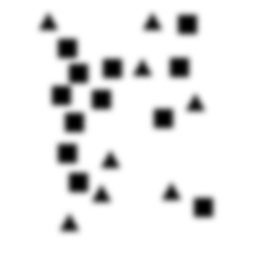
Squares: 12
Triangles: 8
Stars: 0
Total shapes: 20